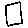
Label: square